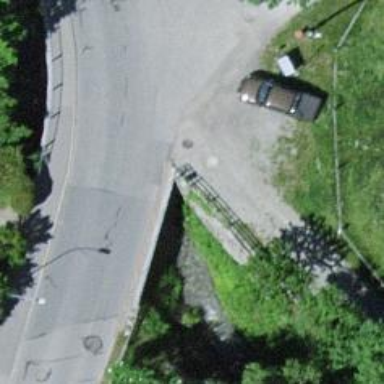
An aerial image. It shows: Asphalt road on bridge. The road is tertiary link.